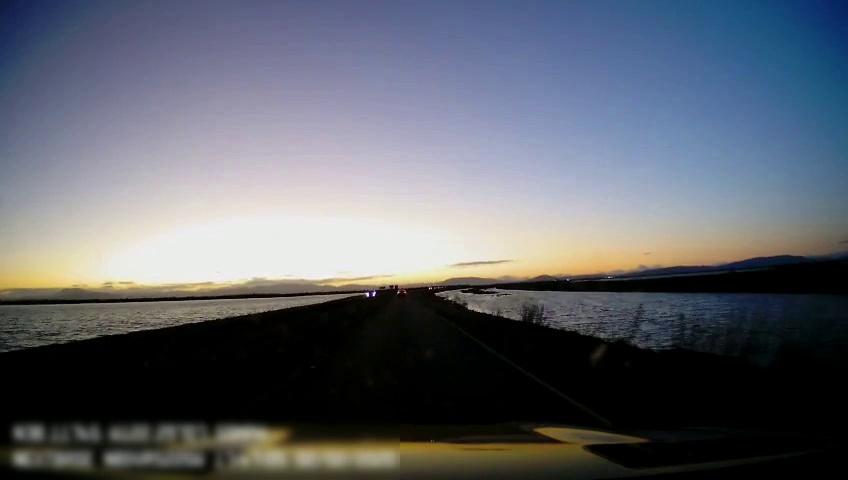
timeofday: Dusk/Dawn/Twilight
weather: Sunny
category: Drivable Space
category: Vehicles | SUV
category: Vehicles | Car
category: Lanes | Current Lane
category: Lanes | Current Lane